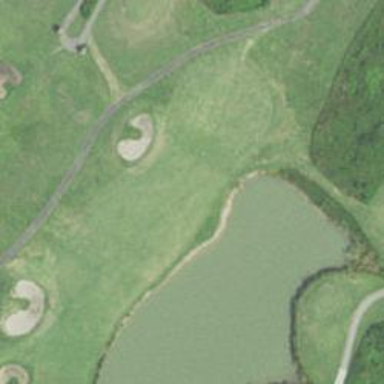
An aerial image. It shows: View of golf hole.